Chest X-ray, AP view. Patient: 67 years old, sex F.
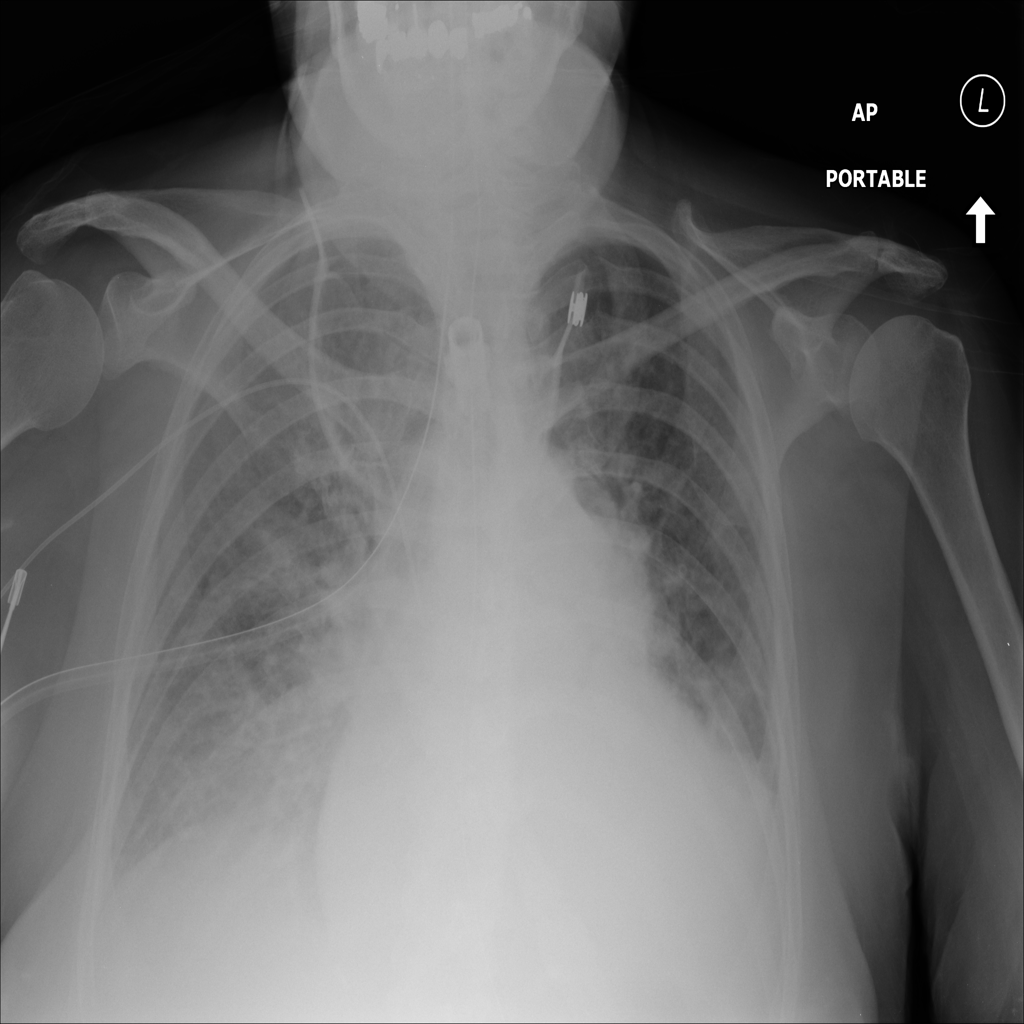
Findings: No Finding